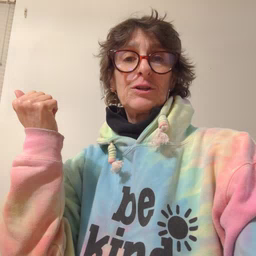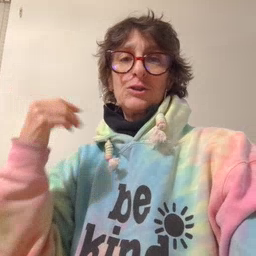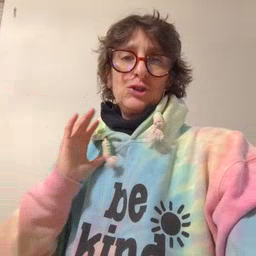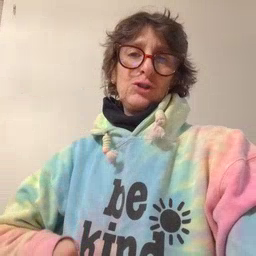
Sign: shirt